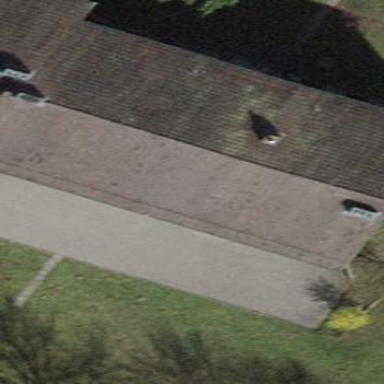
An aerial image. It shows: Building with pitched roof.